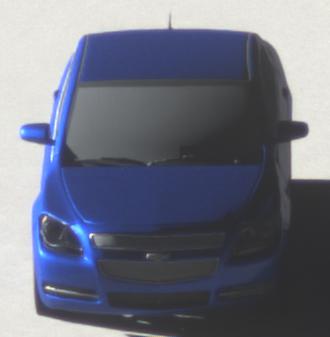
Make: Chevrolet
Model: Malibu 2.4
Detailed model: Malibu
Model produced from: 2012/07
Model produced until: 2014/08
Doors: 4
Color: blue
Road condition: dry road
Daytime: morning or afternoon
Contrast: high contrast